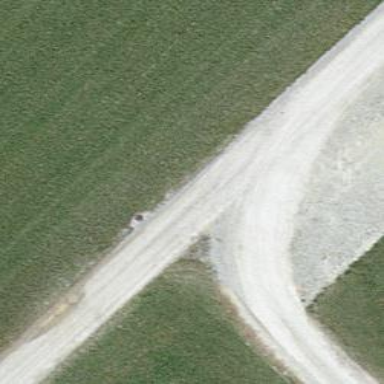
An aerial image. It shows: Compacted track with grade2 surface.